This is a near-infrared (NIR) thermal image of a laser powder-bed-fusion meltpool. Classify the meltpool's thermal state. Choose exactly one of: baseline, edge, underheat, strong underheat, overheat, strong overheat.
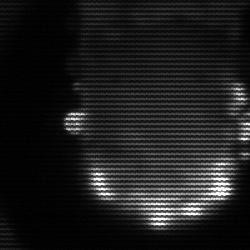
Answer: baseline